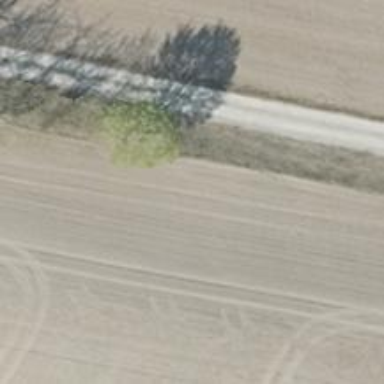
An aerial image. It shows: Row of trees in natural setting.